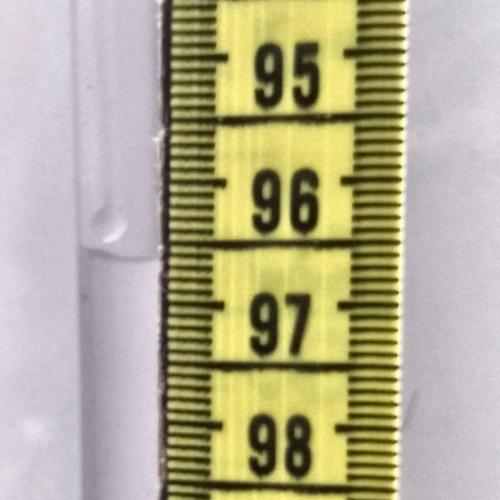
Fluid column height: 96.6 cm